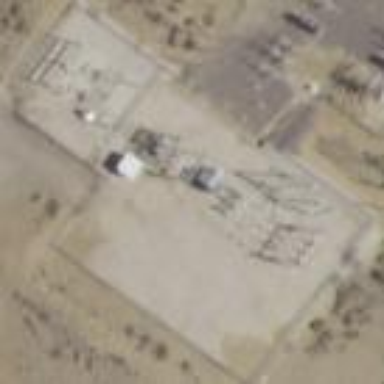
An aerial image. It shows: Distribution substation surrounded by fence.